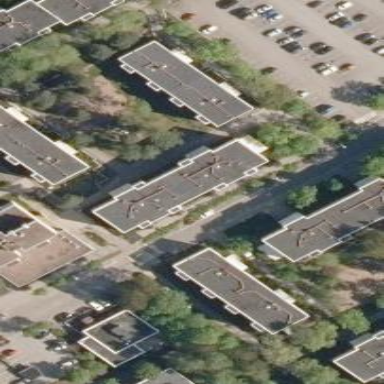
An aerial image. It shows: White apartment building with flat roof made of tar paper.